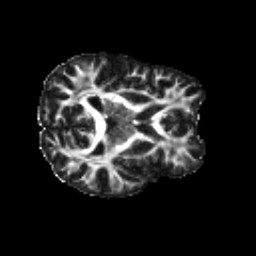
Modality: FA
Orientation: axial
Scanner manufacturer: siemens
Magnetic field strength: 3 T
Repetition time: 4.16 s
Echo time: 0.0806 s